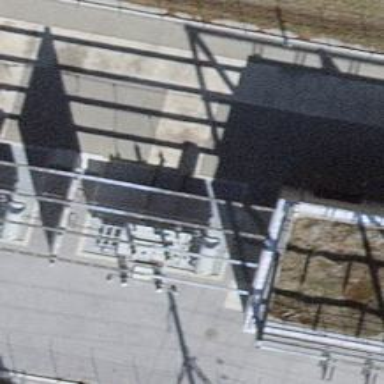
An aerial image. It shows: Outdoor transformer used for traction purposes.